Question: I have thus far created 6 different 'pkgdown' websites for my R packages (e.g., <URL> and none of them ever had the following issue.
For the first time, running the following command
'''
pkgdown::build_site(
lazy = FALSE,
run_dont_run = TRUE,
seed = 123,
devel = TRUE
)
'''
is not rendering 'README' badges and I am not sure why since the 'yaml' I am using is similar to my other packages. I had raised <URL> on 'pkgdown' GitHub repo, but it didn't help.
More explicitly, here is what my 'README' looks like-
- <URL>

And here is what the 'pkgdown' output looks like-
- <URL>
<URL>
I get no warnings or errors while building the website., but as can be seen here, the badges are not rendered at all on the homepage. Any ideas on why this might be happening or how to resolve it?
Thanks in advance.
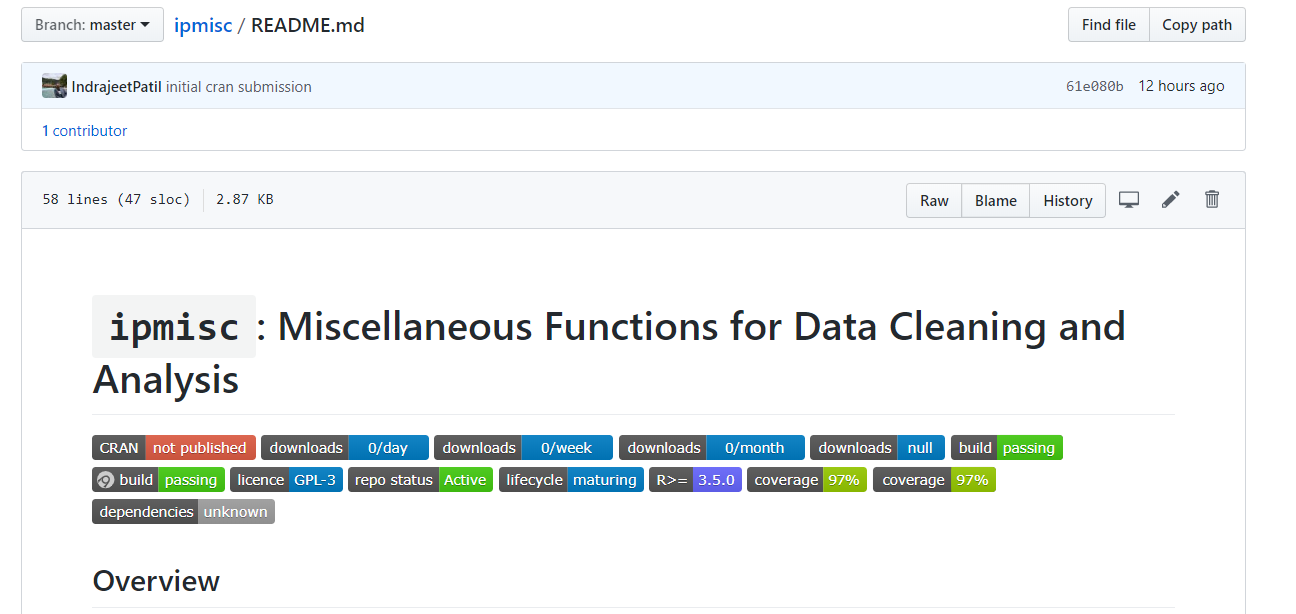
Answer: I was able to replicate the issue with the README file you linked. I noticed that adding text (any characters) in backticks before the first heading made the badges re-appear. The reason has to do with how 'pkgdown' parses the readme to look for badges. As a workaround, you could try adding the word "test" in backticks at line 16 of your README.Rmd file.
This seems to have now been resolved in the dev version of 'pkgdown'. See the discussion of the <URL> for more details and consider using '<!-- badges: start -->' and '<!-- badges: end -->' around the badges section.